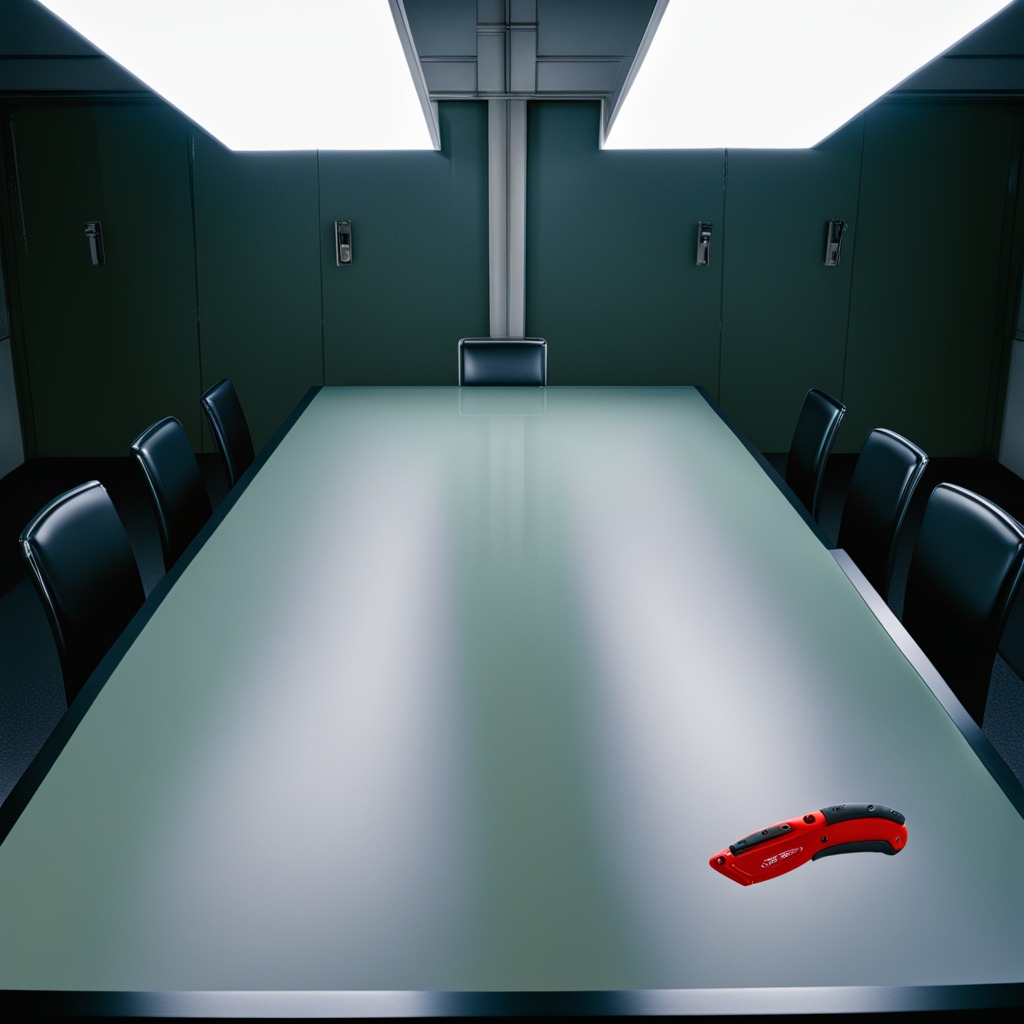
A utility knife is lying on a clean empty table in a railway signal maintenance room lit by harsh overhead fluorescents photorealistic surface textures crisp shadows high dynamic range